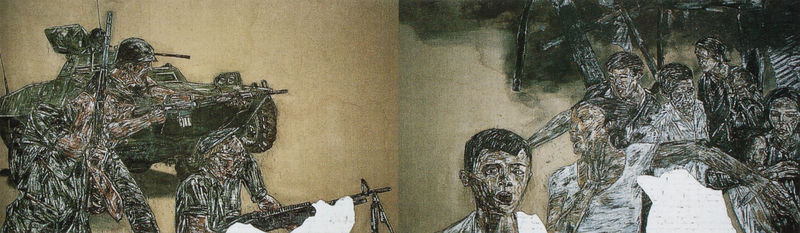
Titel: Vietnam II
Künstler: Leon Golub
Standort: Chicago (Illinois)
Institution: Rhona Hoffman Gallery
Schlagwörter: angriff, kampf, mann, weiß, frauen, gelb, menschen, braun, grau, männer, schwarz, zeichnung, gesicht, kinder, ecke, afrika, angst, gewalt, krieg, soldaten, junge, neger, schwarze, panzer, knabe, schraffur, waffen, überfall, brutal, strich, waffe, bürger, helm, bedrohung, helme, opfer, gewehre, schrei, bedrohen, zivilisten, teilung, teile, fronten, bajonett, bürgerkrieg, geteilt, flüchtlinge, schützen, bajonette, ängstlich, maschienengwehr, maschinengewehr, stahlhelm, uniformn